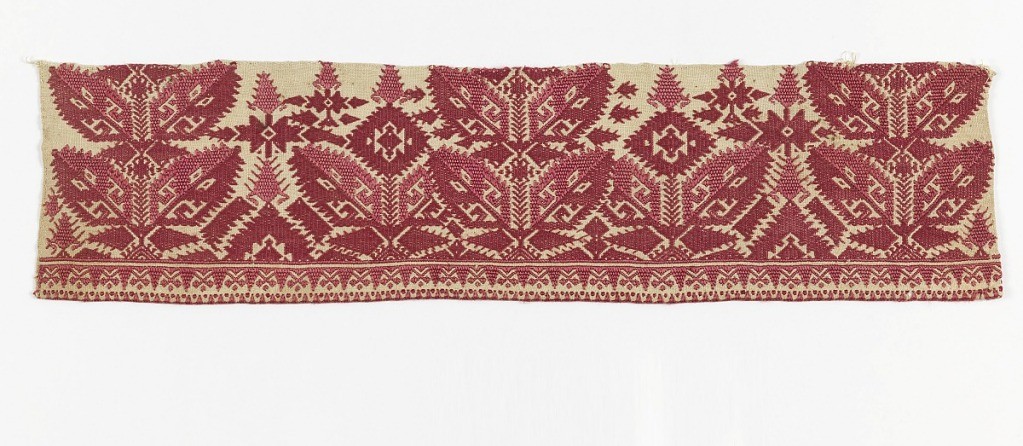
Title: Textile
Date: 19th century
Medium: silk embroidery on cotton foundation Technique: embroidered on plain weave
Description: Strip embroidered in two shades of red silk in conventionalized plant forms and a narrow border of triangles and crosses.